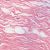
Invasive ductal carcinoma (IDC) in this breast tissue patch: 0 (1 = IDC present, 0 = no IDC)